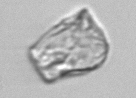
Label: detritus_transparent